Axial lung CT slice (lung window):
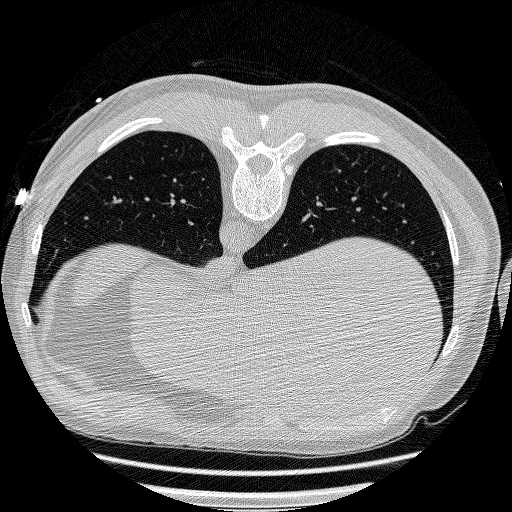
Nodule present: no